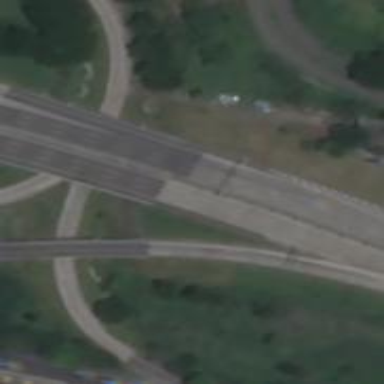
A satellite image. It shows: Bridge on motorway link.